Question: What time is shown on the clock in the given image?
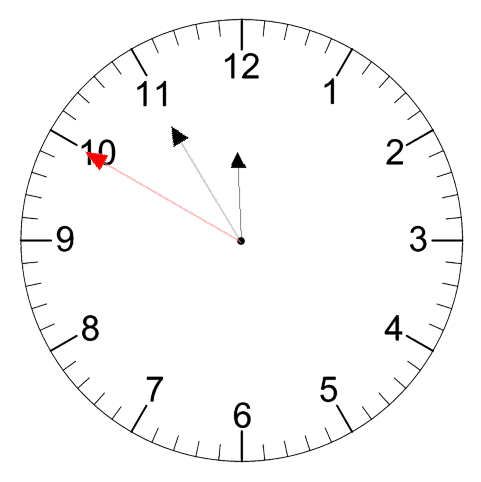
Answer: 11:54:50